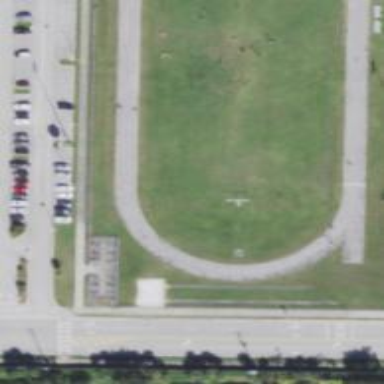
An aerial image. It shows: Track in leisure land.